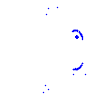
Particle: proton